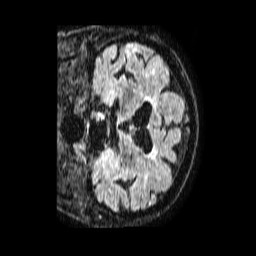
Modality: FLAIR
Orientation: coronal
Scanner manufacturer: philips
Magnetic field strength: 1.5 T
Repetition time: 4.8 s
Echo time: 0.3 s